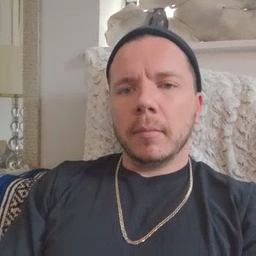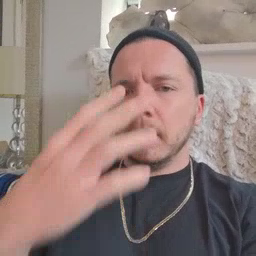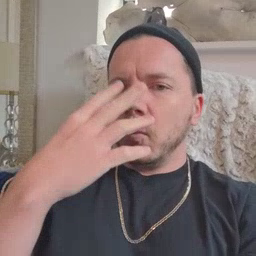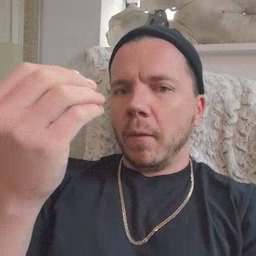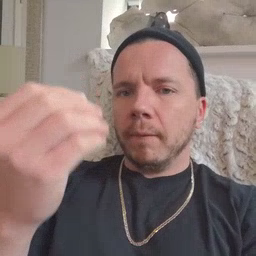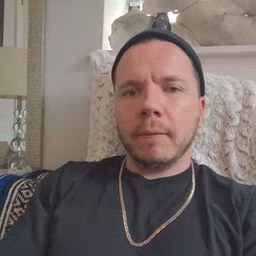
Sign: wolf